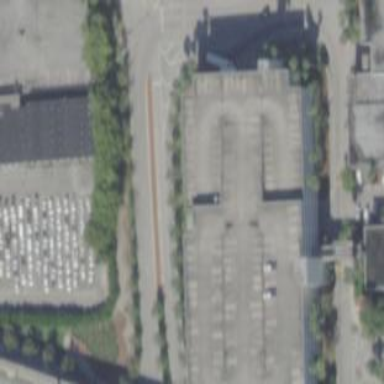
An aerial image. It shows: Multi-storey parking building.